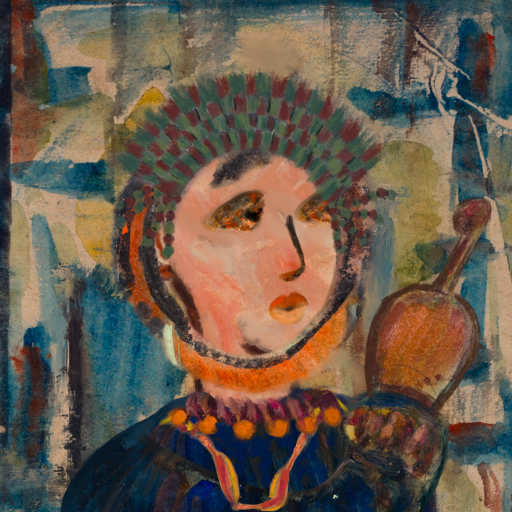
Background: Orphan, Head And Neck Side: Roy_Bahadur, Face Side: Gypsy_Queen, Bust: Pipe, Hair Side: Childish, Head Accessory: After_Raid_Crown, Second Necklace: Gypsy_Mother_1, Necklace: Doll, Baby: Blank